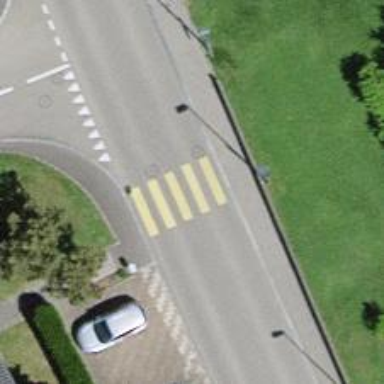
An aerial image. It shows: Marked crossing with zebra stripes on the road.